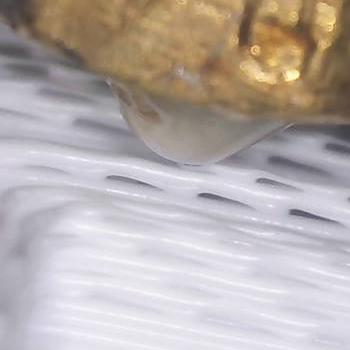
Flow rate: 35%